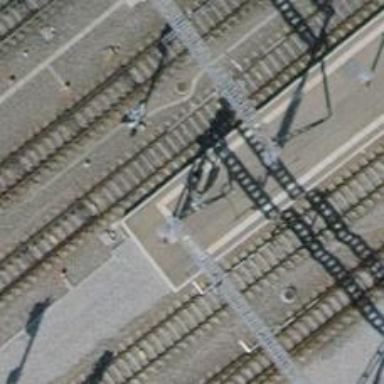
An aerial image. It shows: Railway signal.